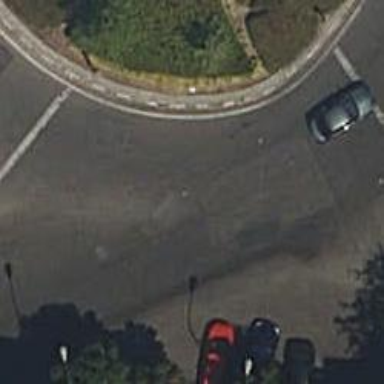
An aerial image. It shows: Road with traffic signals.